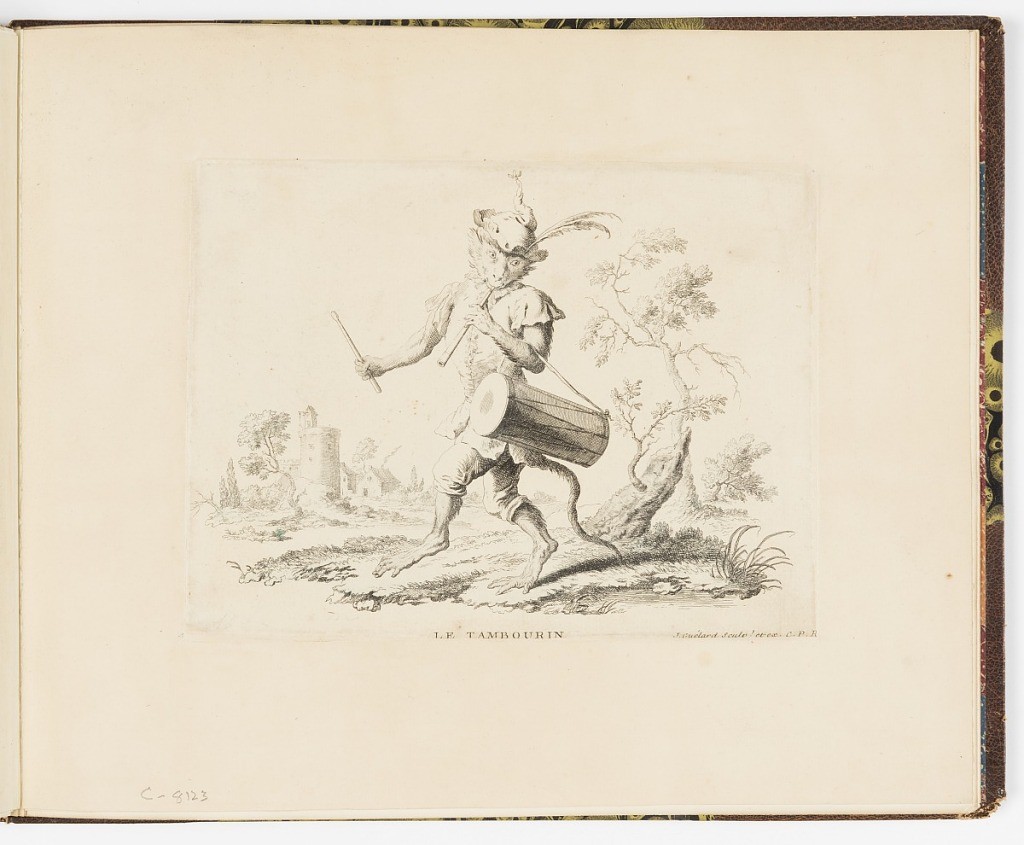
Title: LE TAMBOURI
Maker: Christophe Huet, French, 1695 – 1759
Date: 1743
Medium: Etching on laid paper
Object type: Bound print
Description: Plate from a series of 23 prints featuring monkeys acting as humans in various figural scenes. In an outdoor environment, a figure of a monkey in gentleman's costume wearing feathered hat plays the tambor, an elongated snare drum. While drumming, he also plays a simple flute. Indications of a town in the background.